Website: macys
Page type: billing-address
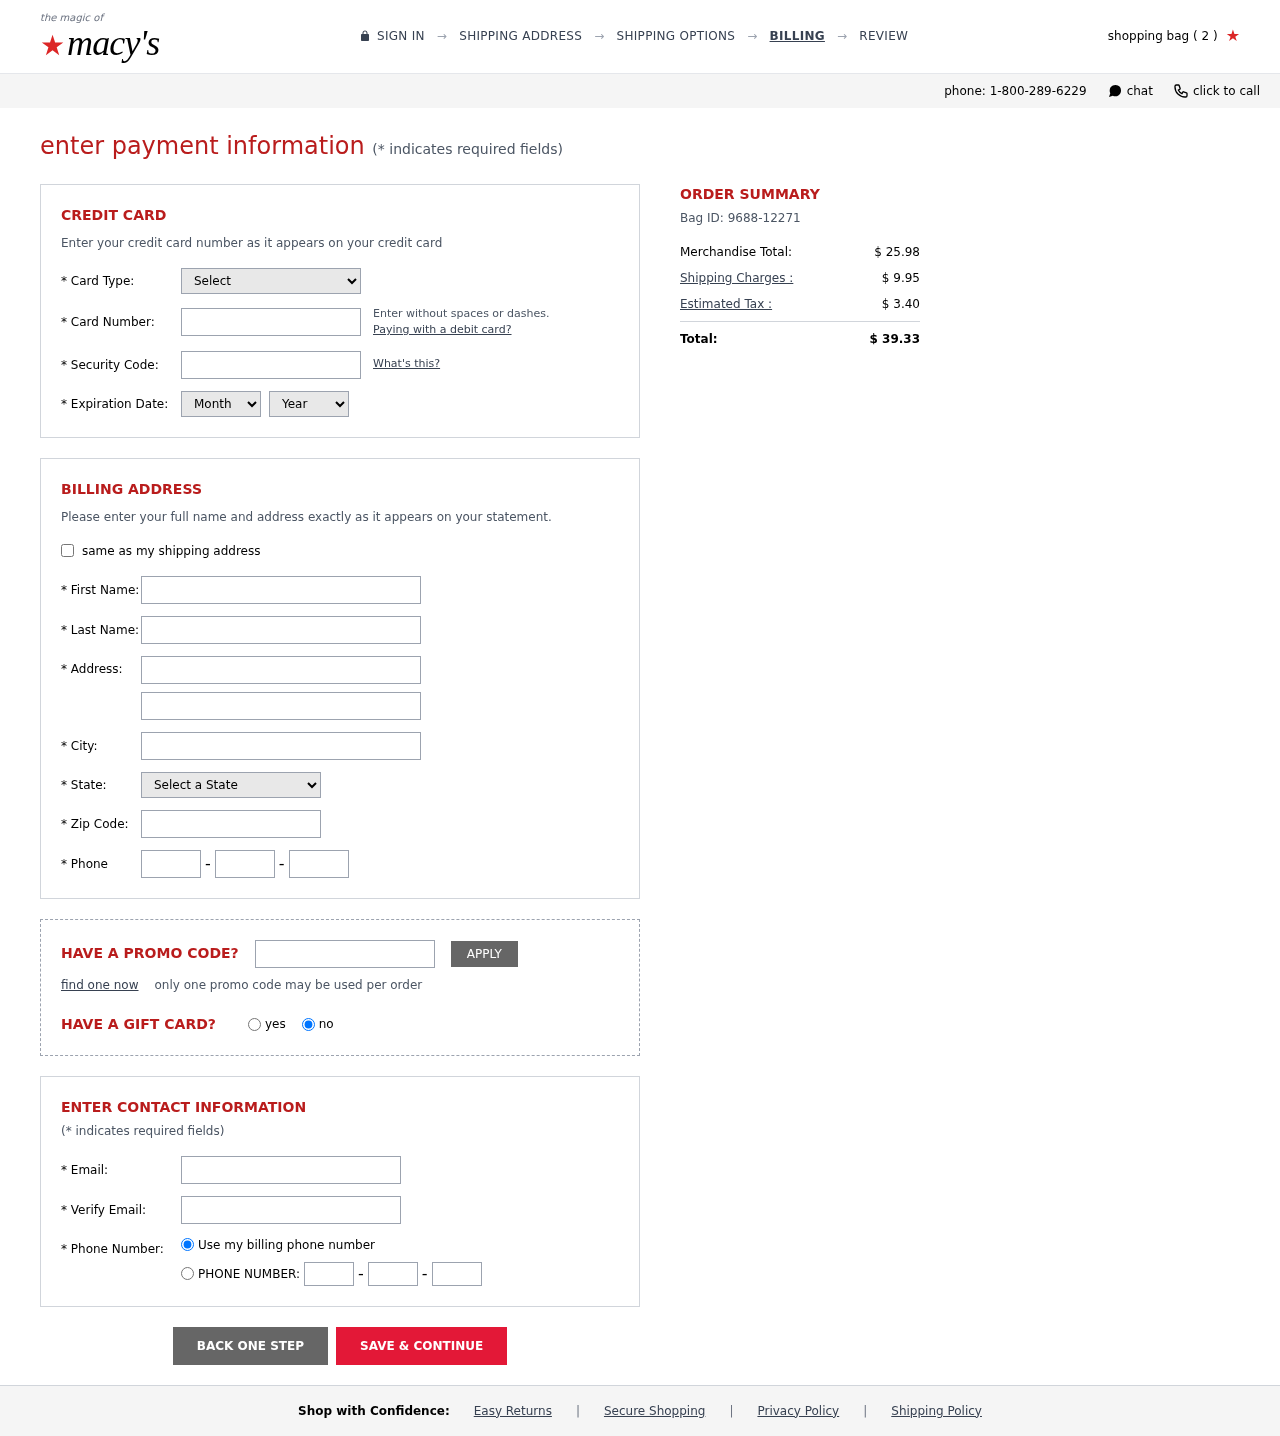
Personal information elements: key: PII_CARD_CVV
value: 2558
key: PII_CARD_EXPIRY_MONTH
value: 09
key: PII_CARD_EXPIRY_YEAR
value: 29
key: PII_CARD_NUMBER
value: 3470 3136 0481 201
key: PII_CARD_TYPE
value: American Express
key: PII_CITY
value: New Melissaland
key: PII_EMAIL
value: pamela.guerra@yahoo.com
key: PII_FIRSTNAME
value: Pamela
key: PII_LASTNAME
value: Guerra
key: PII_PHONE_AREA
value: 822
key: PII_PHONE_PREFIX
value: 461
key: PII_PHONE_SUFFIX
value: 5258
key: PII_POSTCODE
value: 41345
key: PII_STATE_ABBR
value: KS
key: PII_STREET
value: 47595 Erica View
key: PII_STREET2
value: Apt. 306
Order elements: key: ORDER_NUM_ITEMS
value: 2
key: ORDER_ID
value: Bag ID: 9688-12271
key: ORDER_SUBTOTAL
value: $ 25.98
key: ORDER_SHIPPING_COST
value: $ 9.95
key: ORDER_TAX
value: $ 3.40
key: ORDER_TOTAL
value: $ 39.33